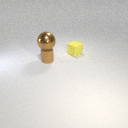
small yellow rubber cube to the right of small brown rubber cylinder